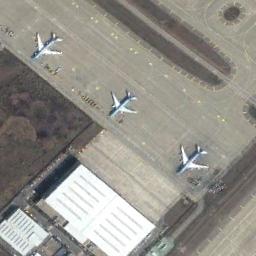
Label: airplane